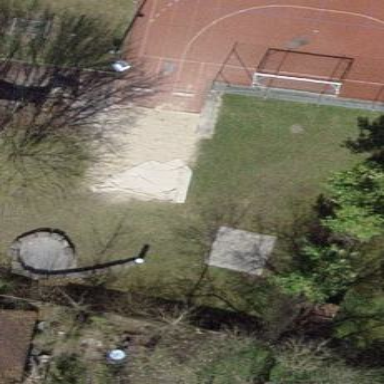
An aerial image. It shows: Sandpit at the playground.